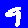
Digit: 9